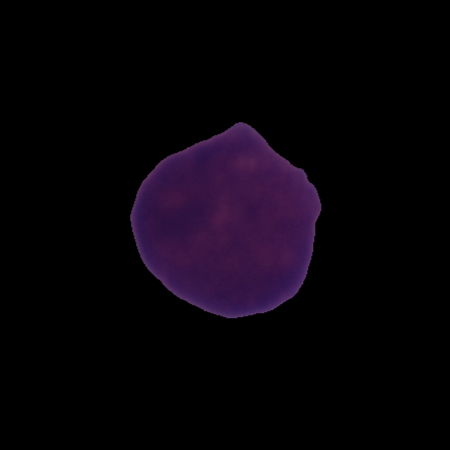
Label: cancer